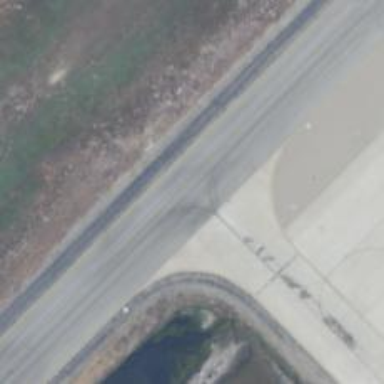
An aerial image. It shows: View of taxiway at the airport.